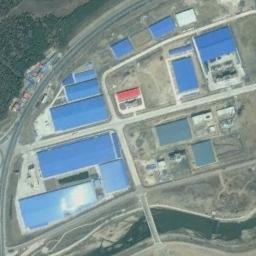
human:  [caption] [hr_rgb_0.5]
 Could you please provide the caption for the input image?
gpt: There are factory buildings and roads in an industrial area, There are large green spaces and free land .

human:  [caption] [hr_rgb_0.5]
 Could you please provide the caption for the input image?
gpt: The industrial area with some neatly arranged blue workshops and a red workshop is surrounded by a road and a river .

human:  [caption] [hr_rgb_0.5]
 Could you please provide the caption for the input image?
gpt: Industrial areas are built in different colors and sizes .

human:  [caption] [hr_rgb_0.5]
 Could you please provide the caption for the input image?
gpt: There are many houses of different shapes and sizes in the industrial zone .

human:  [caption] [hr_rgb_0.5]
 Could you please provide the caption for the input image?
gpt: There are some blue buildings and some empty land on the industrial area .